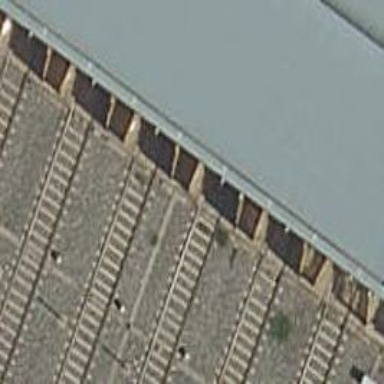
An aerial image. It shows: Yard meant for services.